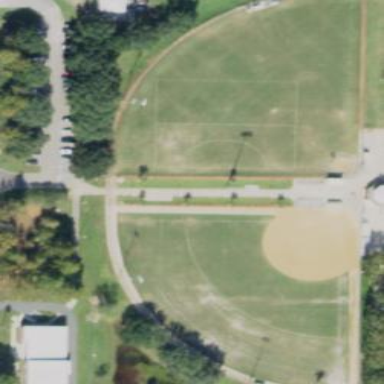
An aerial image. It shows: Outdoor softball pitch with grass surface.